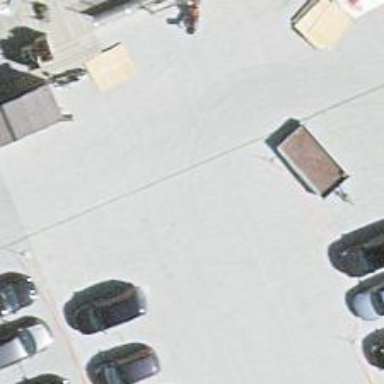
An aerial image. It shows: Charging station.